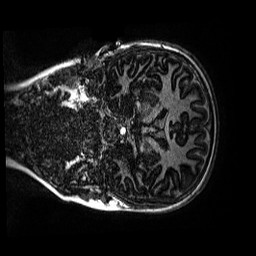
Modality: MP2RAGE
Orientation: coronal
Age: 10
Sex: female
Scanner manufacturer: siemens
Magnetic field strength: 3 T
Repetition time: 4 s
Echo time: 0.00299 s